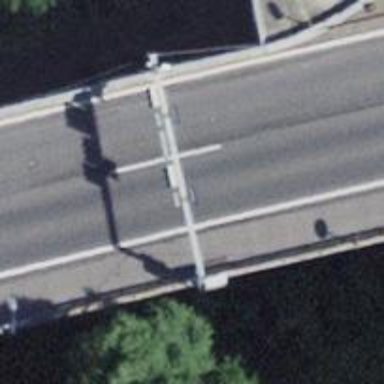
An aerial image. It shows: Road with traffic signals controlled by signal gantry.